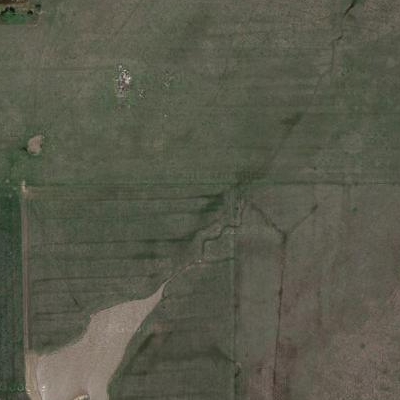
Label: Grass